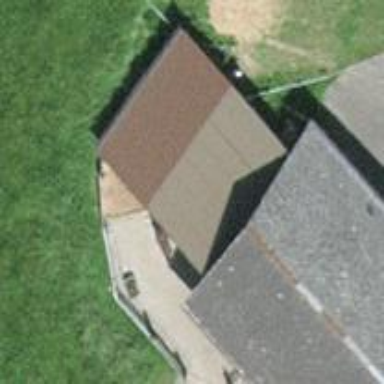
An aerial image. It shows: View of roof of building.